Question: I am creating one application and I want my application to open without any issue with view,I tried to use weightsum attribute for that but I do not know why it shows different views all time in different devices,check this..
'''
<LinearLayout xmlns:android="http://schemas.android.com/apk/res/android"
xmlns:tools="http://schemas.android.com/tools"
android:layout_width="wrap_content"
android:layout_height="wrap_content"
android:orientation="vertical"
android:background="@drawable/backgroundgd"
android:weightSum="100.0"
>
<TextView
android:layout_width="fill_parent"
android:layout_height="wrap_content"
android:text="@string/hello_world"
android:background="@drawable/another"
/>
<TextView
android:layout_width="fill_parent"
android:layout_height="wrap_content"
android:text="@string/hello_world"
android:background="@drawable/secondpart"
/>
</LinearLayout>
'''
in bluestack it looks like this

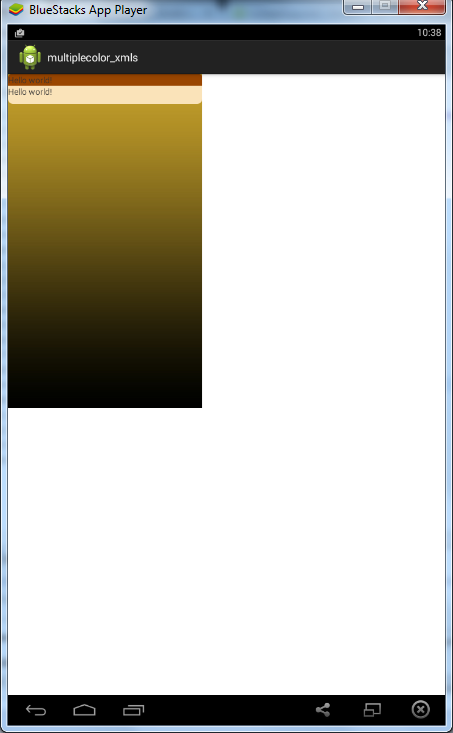
Answer: Hi Johnson this example may help you.
'''
<LinearLayout
android:layout_width="fill_parent"
android:layout_height="wrap_content"
android:weightSum="5">
<Button
android:layout_width="0dp"
android:layout_height="wrap_content"
android:layout_weight="1"
android:text="1" />
<Button
android:layout_width="0dp"
android:layout_height="wrap_content"
android:layout_weight="3"
android:text="2" />
<Button
android:layout_width="0dp"
android:layout_height="wrap_content"
android:layout_weight="1"
android:text="3" />
'''